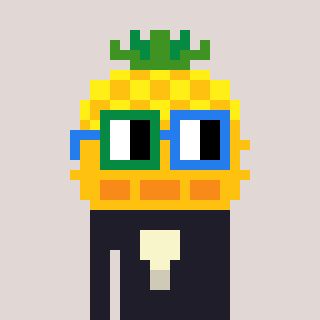
a pixel art character with square green and blue glasses, a pineapple-shaped head and a grayscale-colored body on a warm background